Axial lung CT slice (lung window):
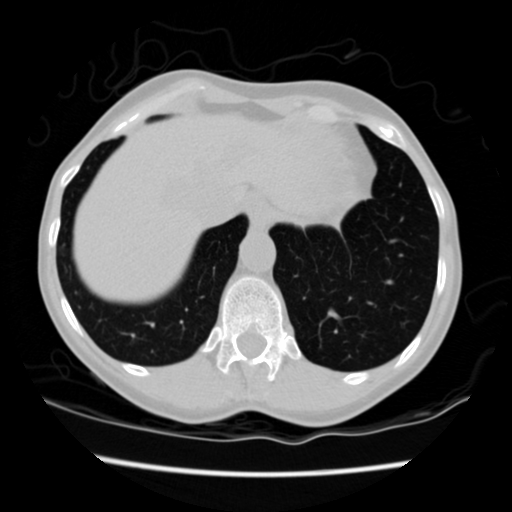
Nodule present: no